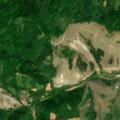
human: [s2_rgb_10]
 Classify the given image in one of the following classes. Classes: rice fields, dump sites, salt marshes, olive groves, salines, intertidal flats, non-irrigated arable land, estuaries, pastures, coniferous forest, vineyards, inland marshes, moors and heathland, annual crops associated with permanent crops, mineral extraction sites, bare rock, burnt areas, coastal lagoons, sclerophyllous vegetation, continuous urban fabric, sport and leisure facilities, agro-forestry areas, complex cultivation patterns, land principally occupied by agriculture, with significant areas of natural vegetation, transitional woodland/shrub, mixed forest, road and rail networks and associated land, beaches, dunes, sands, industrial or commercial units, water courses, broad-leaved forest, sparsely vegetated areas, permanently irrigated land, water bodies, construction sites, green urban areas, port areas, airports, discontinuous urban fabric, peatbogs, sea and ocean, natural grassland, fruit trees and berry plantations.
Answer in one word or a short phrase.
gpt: complex cultivation patterns, land principally occupied by agriculture, with significant areas of natural vegetation, broad-leaved forest, natural grassland, transitional woodland/shrub